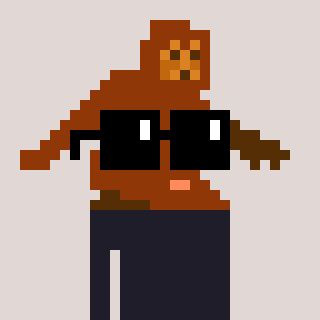
a pixel art character with square black sunglasses, a bigfoot-shaped head and a red-colored body on a warm background